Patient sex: M
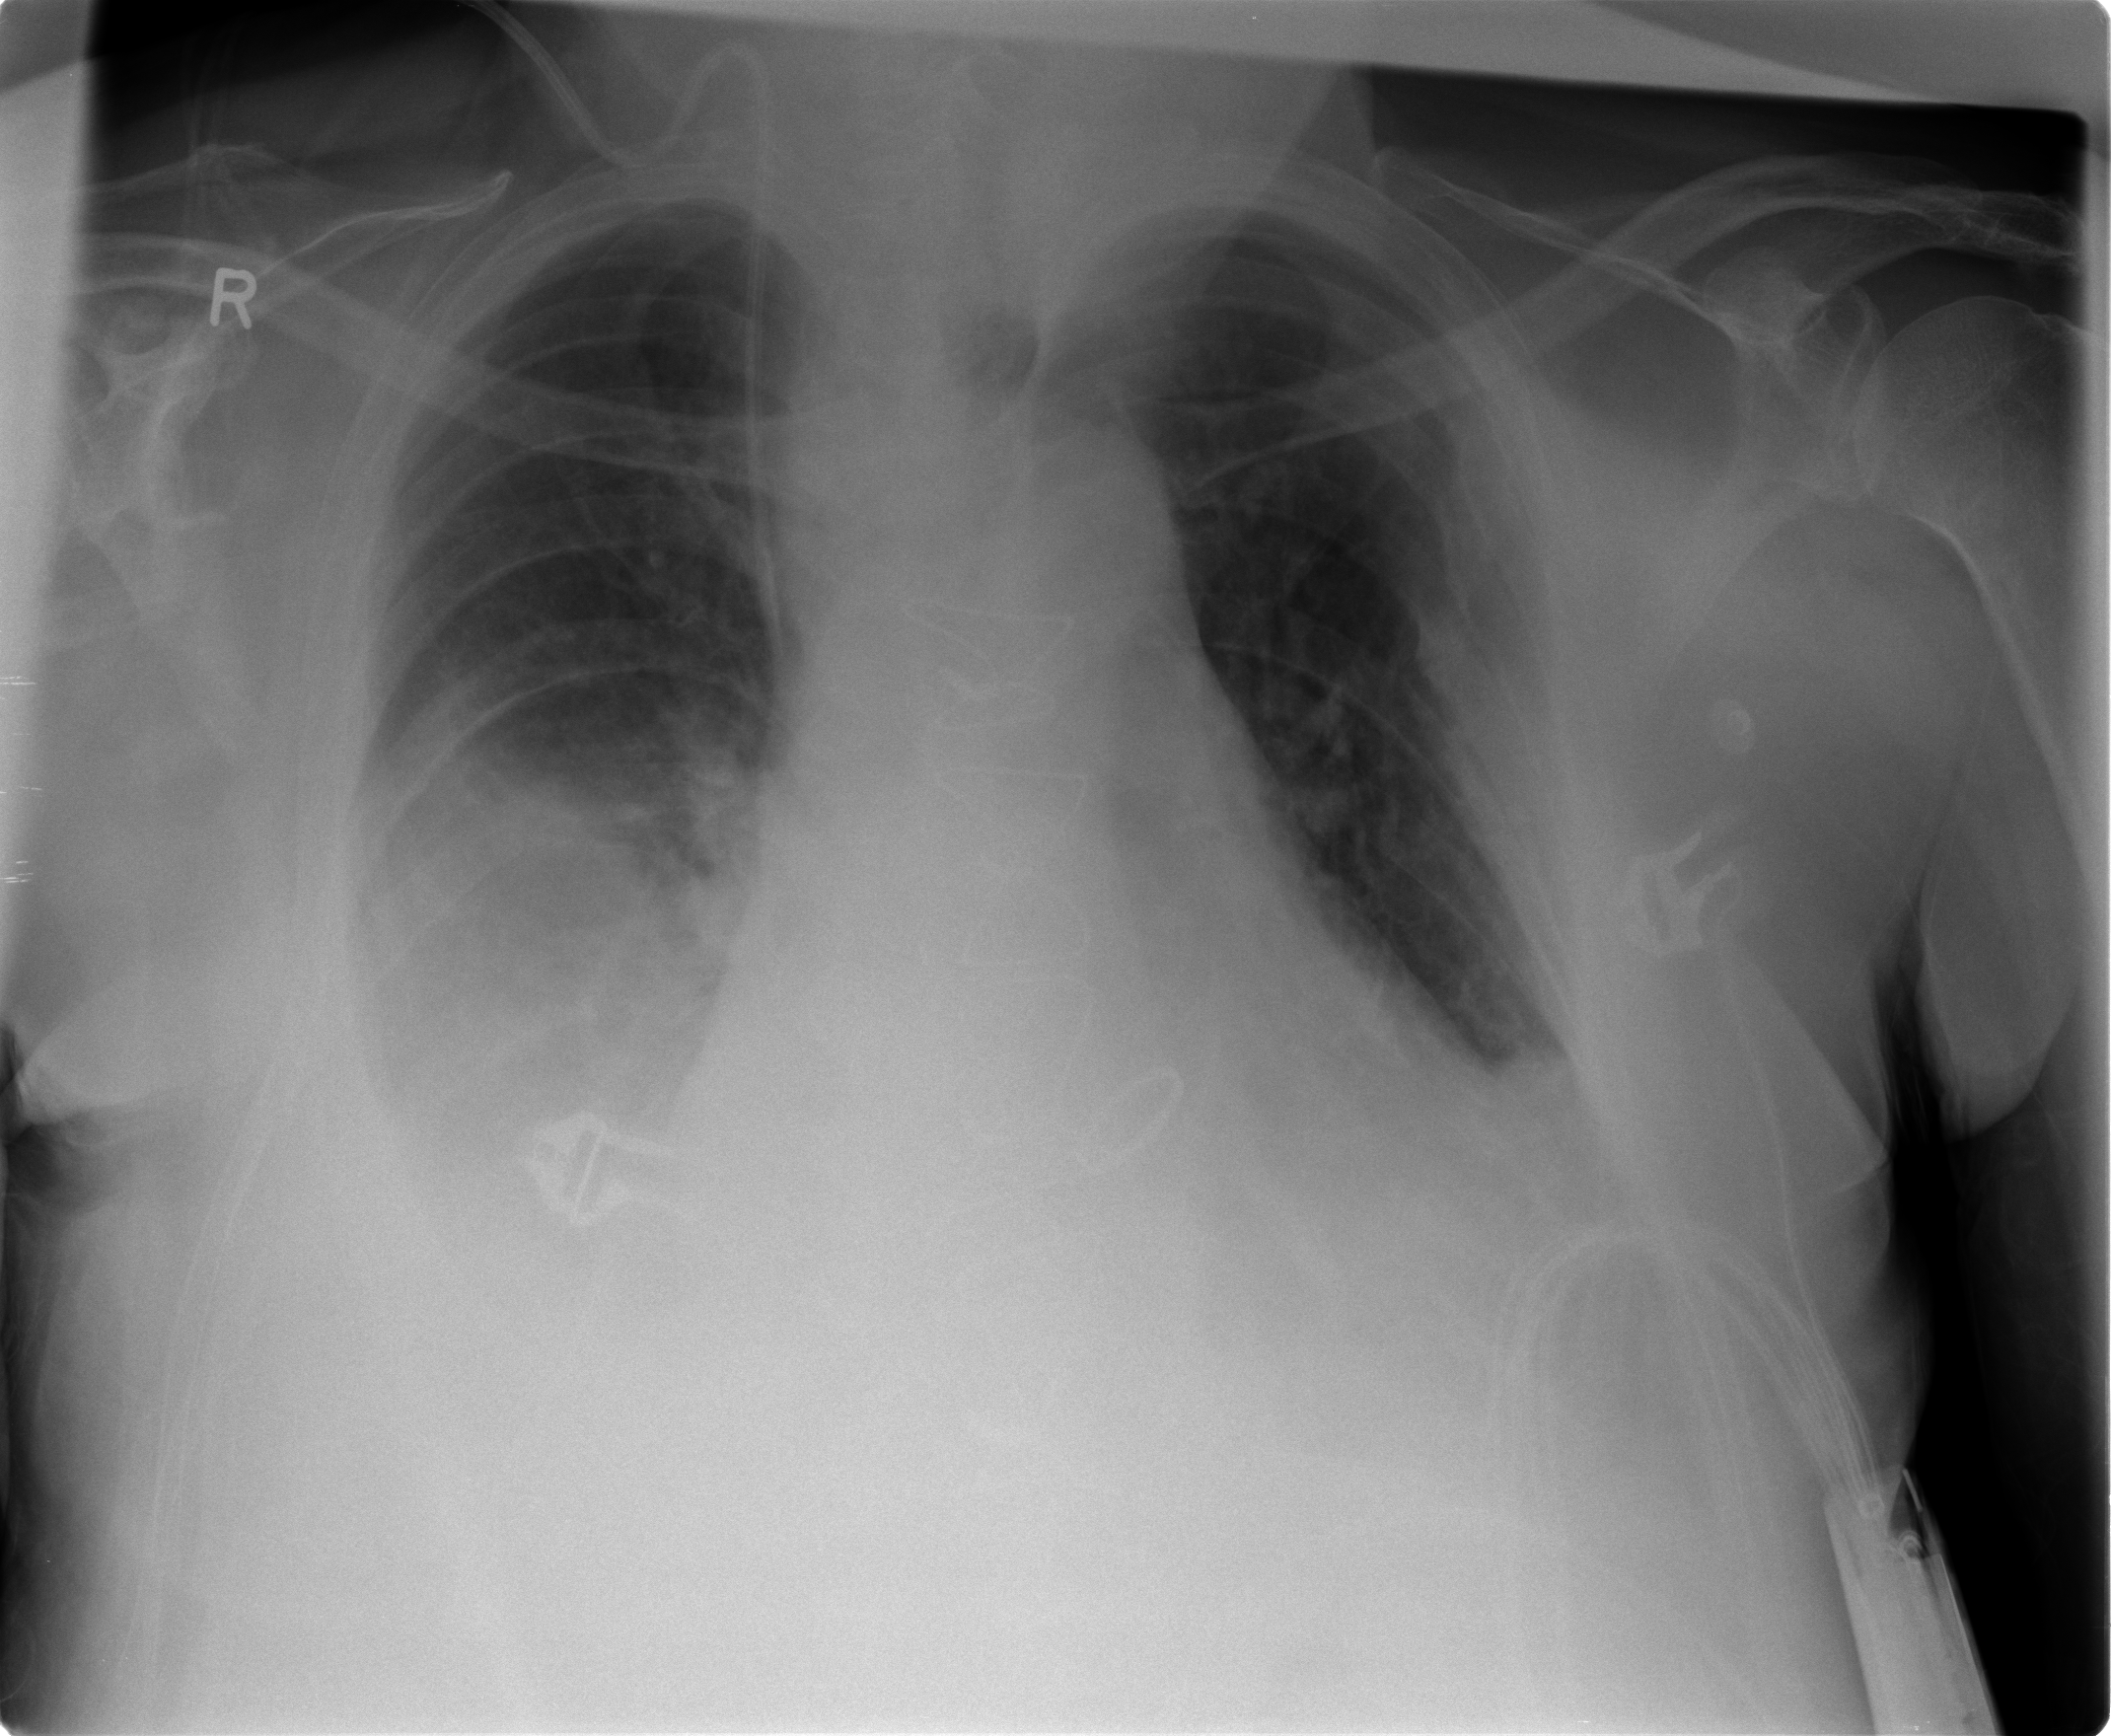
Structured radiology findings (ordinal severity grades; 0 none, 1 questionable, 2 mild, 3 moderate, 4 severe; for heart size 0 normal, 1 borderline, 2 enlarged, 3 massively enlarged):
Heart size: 1
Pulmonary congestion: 2
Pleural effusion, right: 2
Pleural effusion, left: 2
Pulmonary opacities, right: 0
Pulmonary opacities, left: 0
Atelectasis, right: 3
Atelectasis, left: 2